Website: crate-barrel
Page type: account-selection
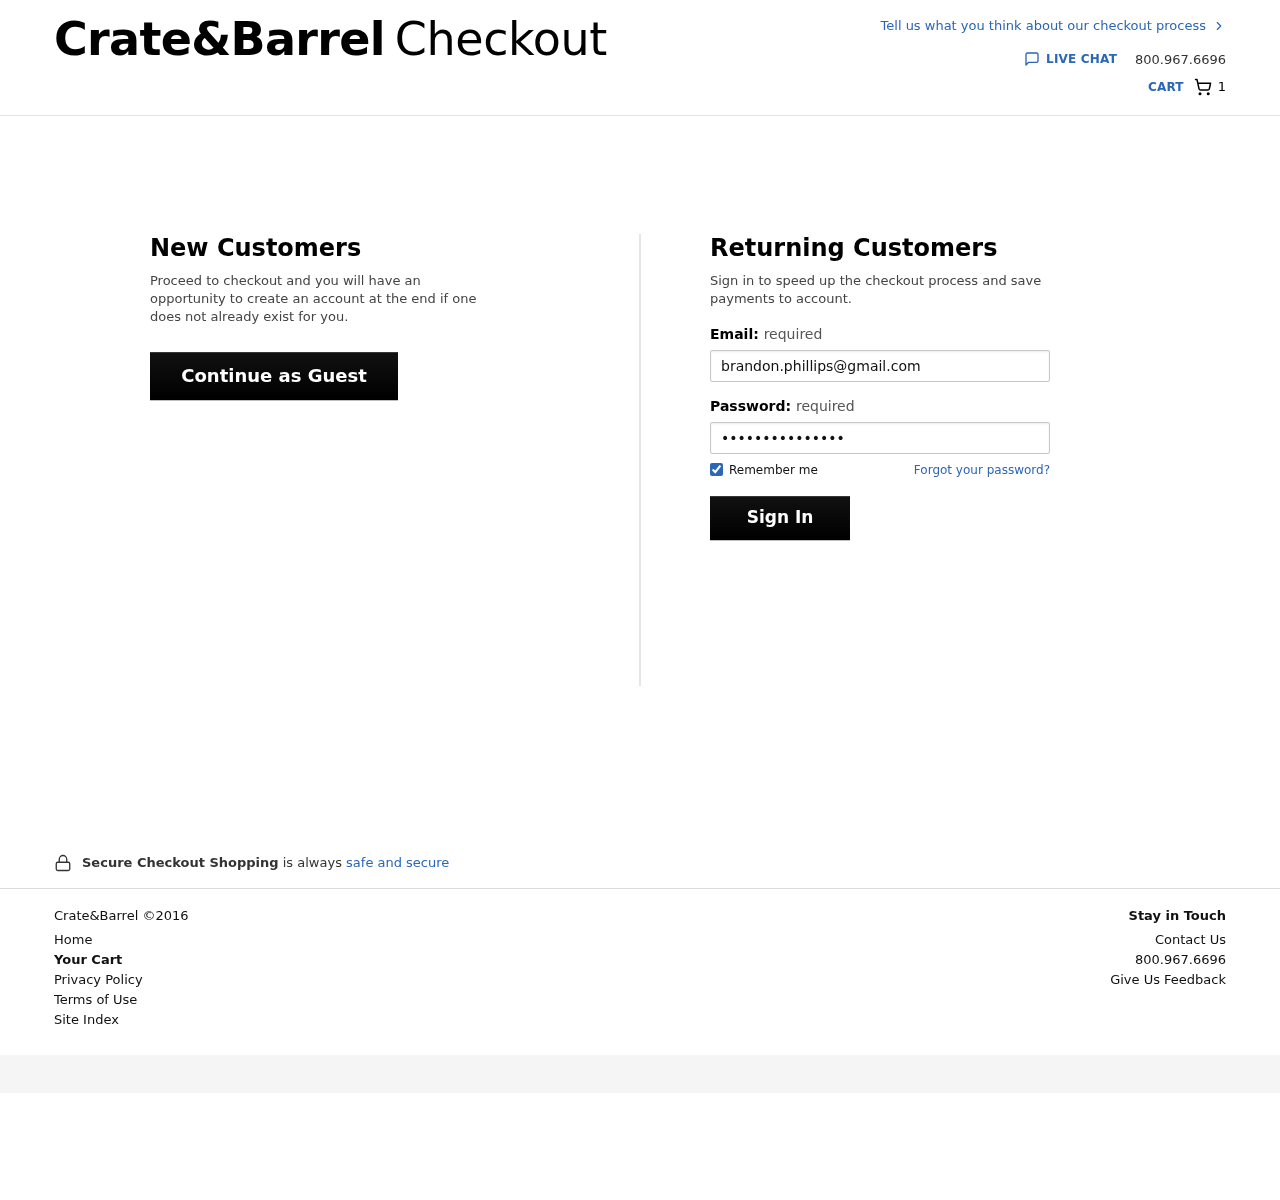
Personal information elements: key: PII_EMAIL
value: brandon.phillips@gmail.com
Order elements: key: ORDER_NUM_ITEMS
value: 1